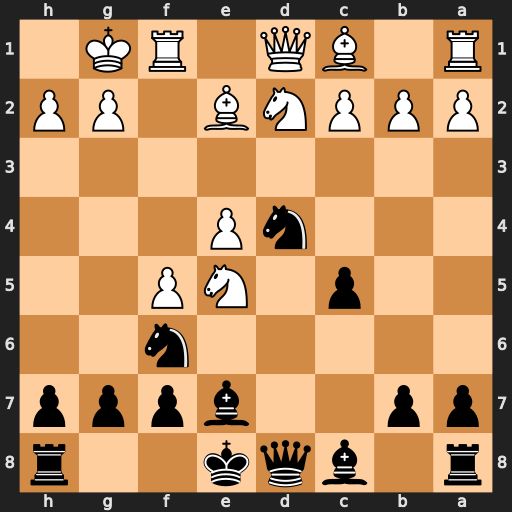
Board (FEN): r1bqk2r/pp2bppp/5n2/2p1NP2/3nP3/8/PPPNB1PP/R1BQ1RK1
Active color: b
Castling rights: kq
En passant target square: -
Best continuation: Nxe2+ Qxe2 Qd4+ Kh1 Qxe5